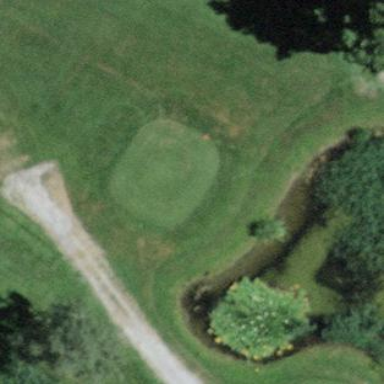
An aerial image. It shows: Grass area designated as golf tee.